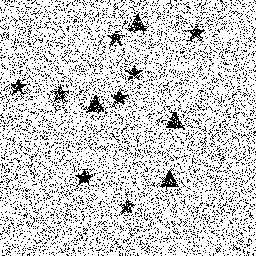
Squares: 0
Triangles: 4
Stars: 8
Total shapes: 12